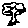
Label: tree